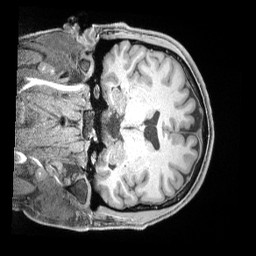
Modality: T1w
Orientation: coronal
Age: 37
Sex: male
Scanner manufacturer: siemens
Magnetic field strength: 3 T
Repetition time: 2 s
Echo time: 0.00211 s